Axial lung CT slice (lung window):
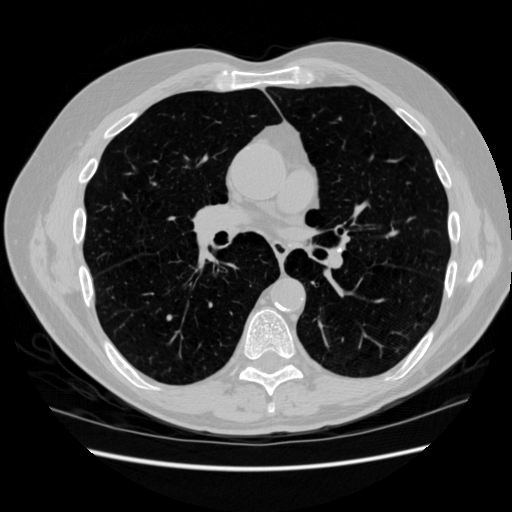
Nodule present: no